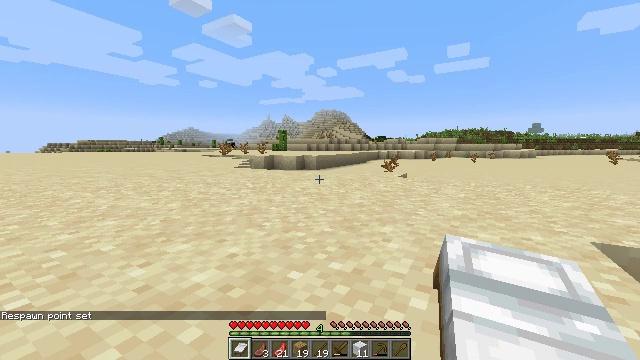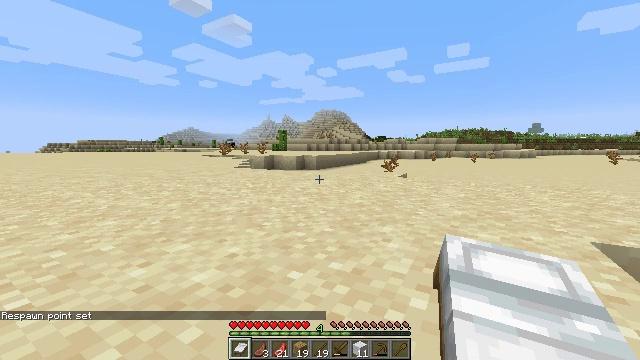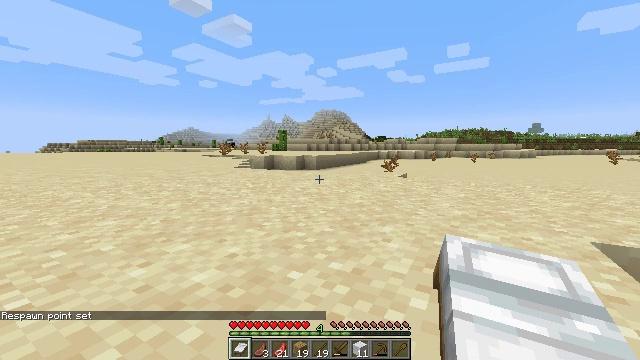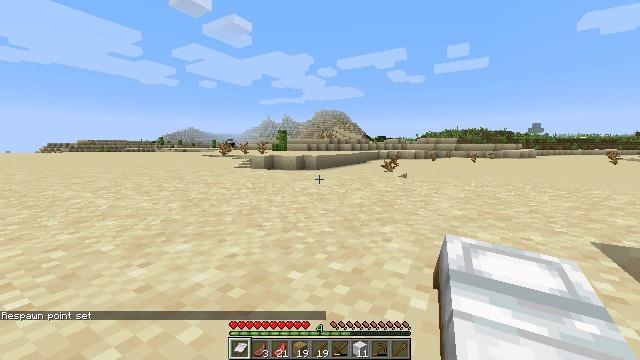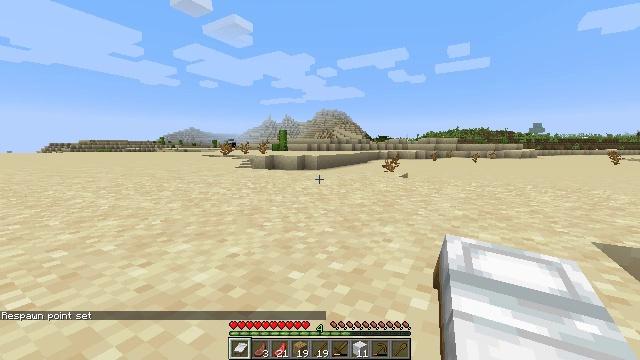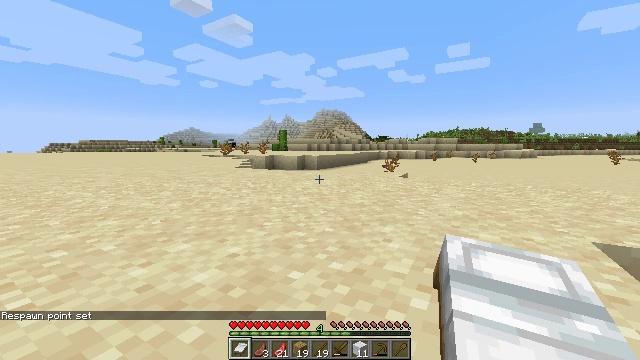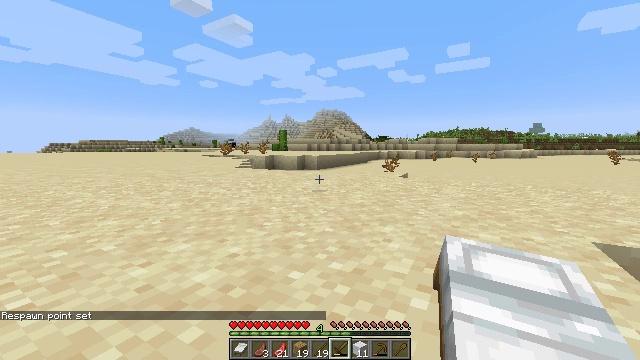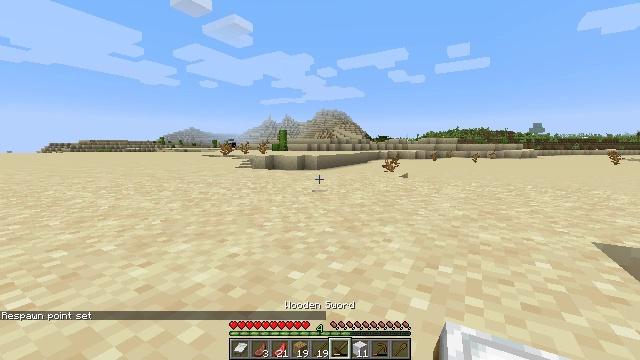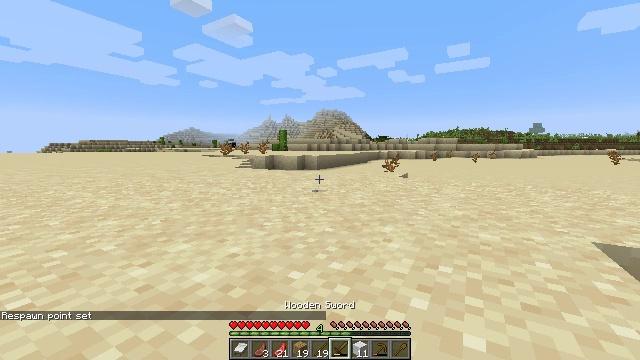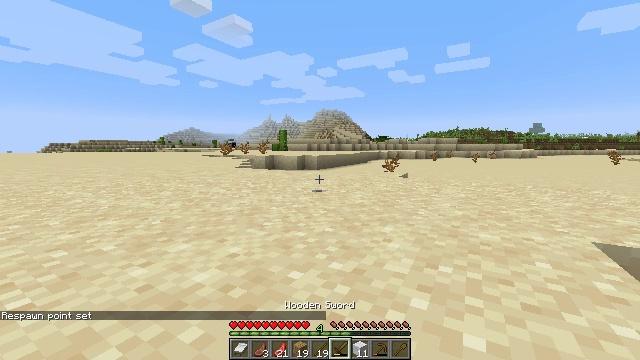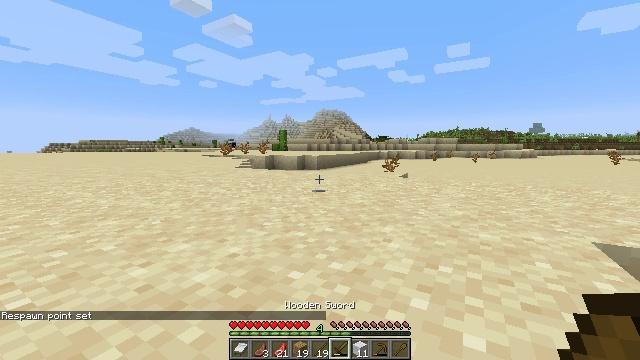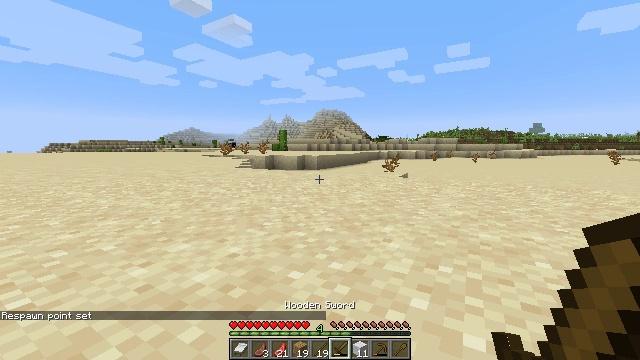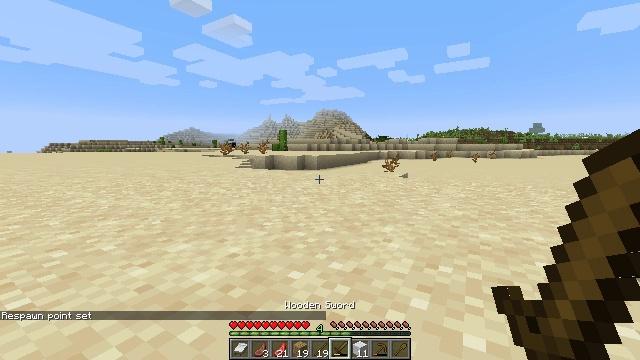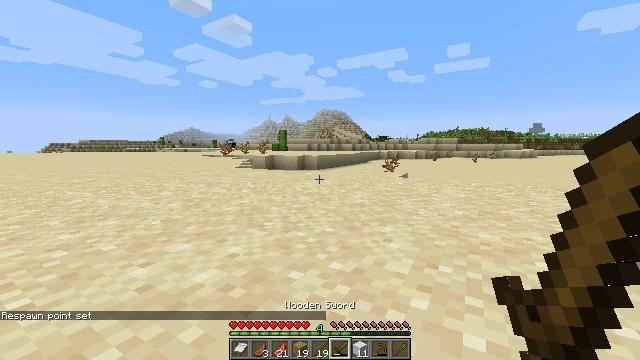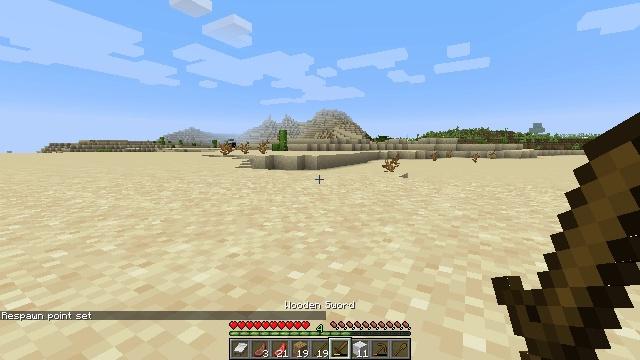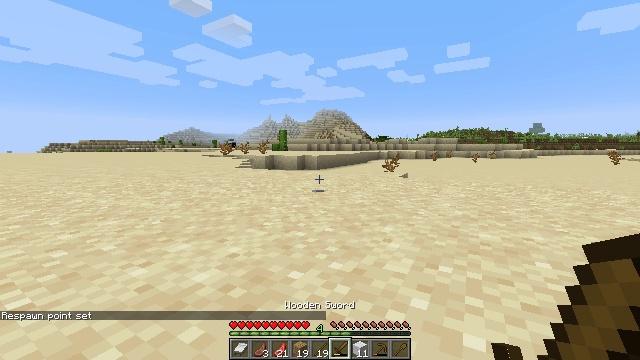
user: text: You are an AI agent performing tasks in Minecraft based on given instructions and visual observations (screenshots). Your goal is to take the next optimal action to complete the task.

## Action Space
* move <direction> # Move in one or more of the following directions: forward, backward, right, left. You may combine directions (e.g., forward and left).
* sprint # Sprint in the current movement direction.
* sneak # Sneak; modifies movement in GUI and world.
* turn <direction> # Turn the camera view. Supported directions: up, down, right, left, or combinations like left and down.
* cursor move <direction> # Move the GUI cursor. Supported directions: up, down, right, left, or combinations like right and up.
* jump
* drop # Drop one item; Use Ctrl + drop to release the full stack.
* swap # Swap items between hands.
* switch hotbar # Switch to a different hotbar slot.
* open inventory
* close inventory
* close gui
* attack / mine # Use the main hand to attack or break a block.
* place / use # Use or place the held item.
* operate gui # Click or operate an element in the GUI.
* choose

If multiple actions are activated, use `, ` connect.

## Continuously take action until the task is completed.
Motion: motion action
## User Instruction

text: Kill the rabbit.
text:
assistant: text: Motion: no_op
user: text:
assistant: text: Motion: no_op
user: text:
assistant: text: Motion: no_op
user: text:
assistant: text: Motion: no_op
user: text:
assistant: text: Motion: no_op
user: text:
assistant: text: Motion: switch to hotbar 6
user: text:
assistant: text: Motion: switch to hotbar 6
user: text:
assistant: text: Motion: switch to hotbar 6
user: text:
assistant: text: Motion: switch to hotbar 6
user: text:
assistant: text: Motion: switch to hotbar 6
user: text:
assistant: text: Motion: no_op
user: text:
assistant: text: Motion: no_op
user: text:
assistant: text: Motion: no_op
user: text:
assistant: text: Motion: no_op
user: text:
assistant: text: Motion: no_op
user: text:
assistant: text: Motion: no_op
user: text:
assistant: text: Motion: no_op
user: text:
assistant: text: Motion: no_op
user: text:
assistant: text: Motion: no_op
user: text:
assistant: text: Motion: no_op
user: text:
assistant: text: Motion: no_op
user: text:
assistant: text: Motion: no_op
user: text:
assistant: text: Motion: no_op
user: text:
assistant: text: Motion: no_op
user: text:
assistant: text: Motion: no_op
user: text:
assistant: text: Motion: no_op
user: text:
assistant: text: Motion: no_op
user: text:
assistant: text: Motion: no_op
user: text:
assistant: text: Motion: no_op
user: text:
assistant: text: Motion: no_op